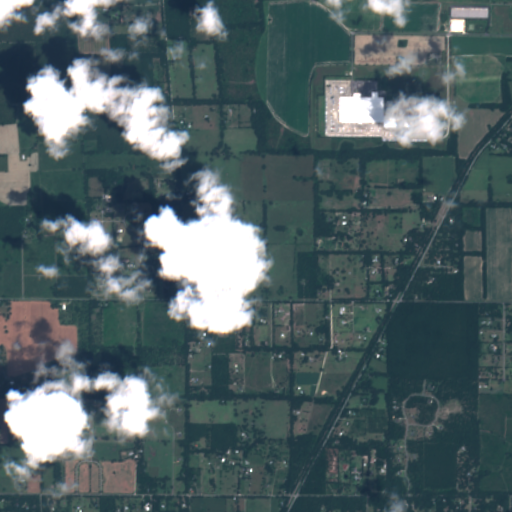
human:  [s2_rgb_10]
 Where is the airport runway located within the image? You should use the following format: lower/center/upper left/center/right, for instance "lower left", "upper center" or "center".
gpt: The airport runway is located in the lower left of the image.
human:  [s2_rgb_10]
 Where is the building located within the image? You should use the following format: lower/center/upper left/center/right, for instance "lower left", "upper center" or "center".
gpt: The building is located in the upper right of the image.
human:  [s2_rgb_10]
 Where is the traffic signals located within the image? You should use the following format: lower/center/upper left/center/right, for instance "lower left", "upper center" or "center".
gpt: The traffic signals is located in the lower center of the image.
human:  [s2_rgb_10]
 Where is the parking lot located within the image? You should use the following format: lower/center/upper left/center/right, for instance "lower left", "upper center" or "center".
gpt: There is no parking lot in the image.